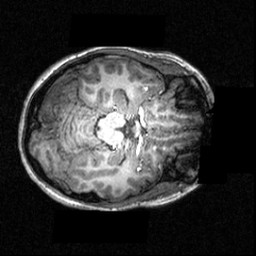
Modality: T1w
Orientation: axial
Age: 18
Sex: female
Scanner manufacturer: siemens
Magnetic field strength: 3.951 T
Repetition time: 1.5 s
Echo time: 0.00335 s